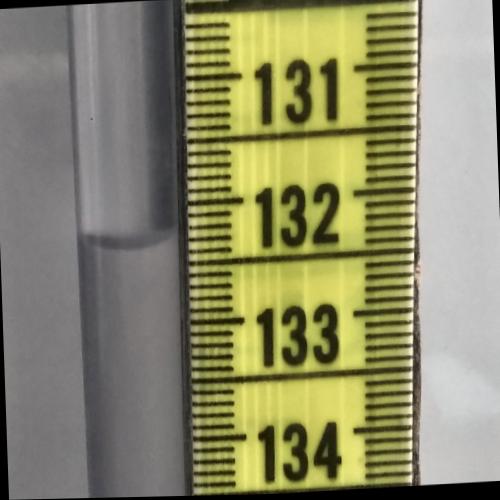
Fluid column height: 132.3 cm